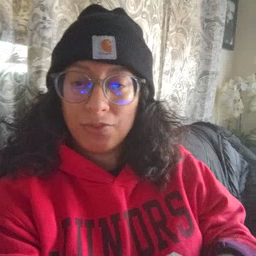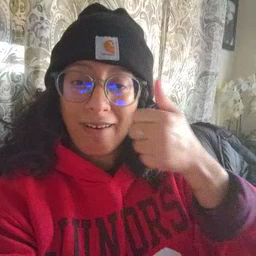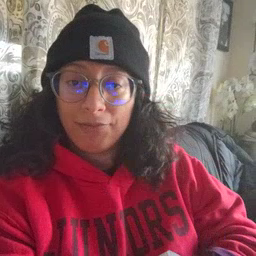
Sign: every